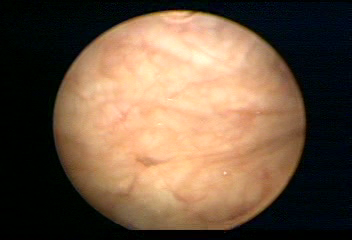
Modality: WLC
Class: Normal mucosa
Bladder cancer association: No